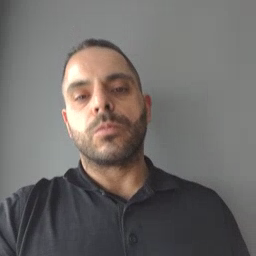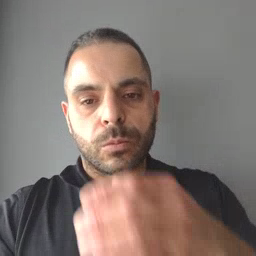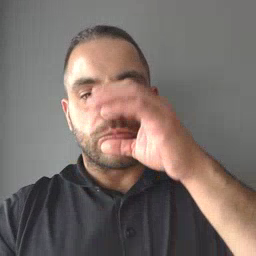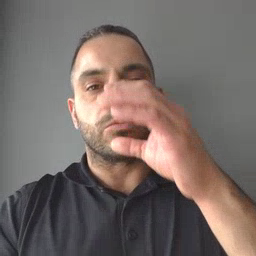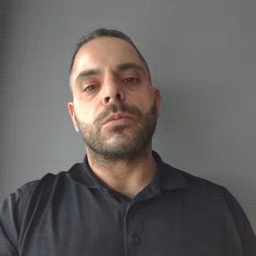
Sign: drink